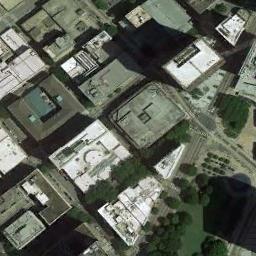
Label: commercial_area